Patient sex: F
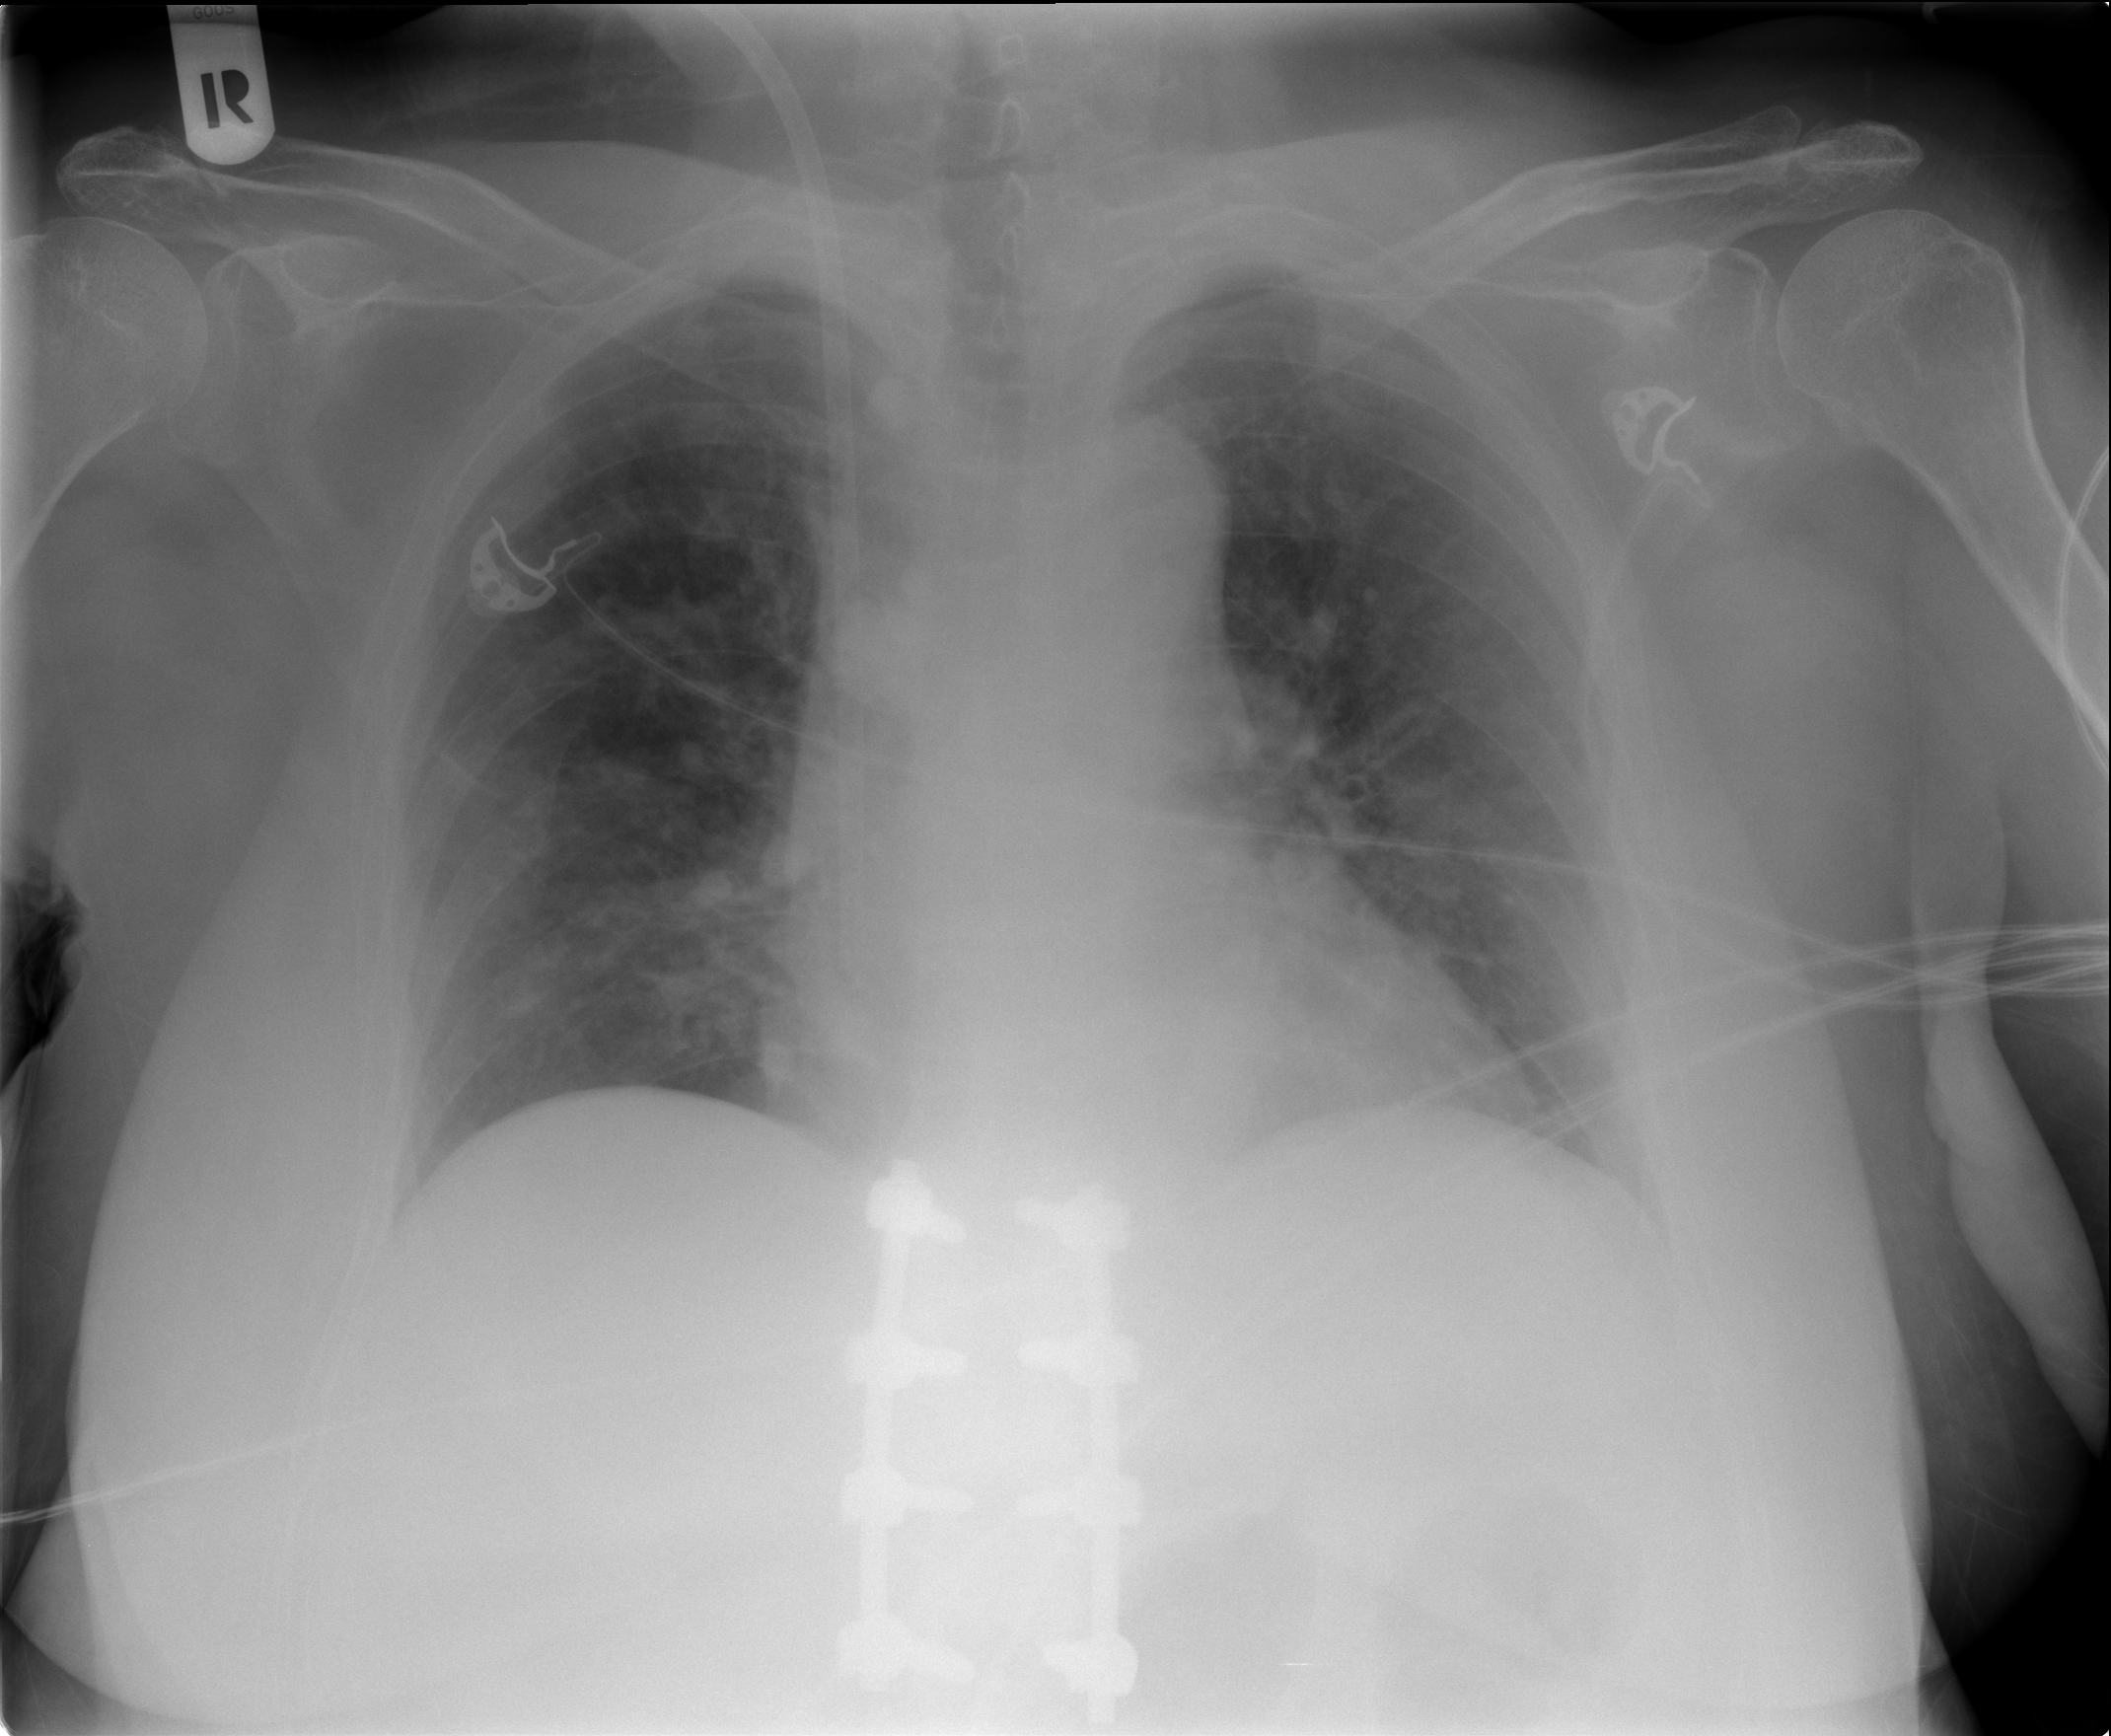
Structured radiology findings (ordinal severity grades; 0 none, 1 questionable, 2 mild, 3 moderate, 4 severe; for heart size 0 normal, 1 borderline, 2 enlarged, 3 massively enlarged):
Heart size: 1
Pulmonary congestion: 2
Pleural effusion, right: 0
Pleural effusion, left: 0
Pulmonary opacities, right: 1
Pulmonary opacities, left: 1
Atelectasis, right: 1
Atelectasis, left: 1